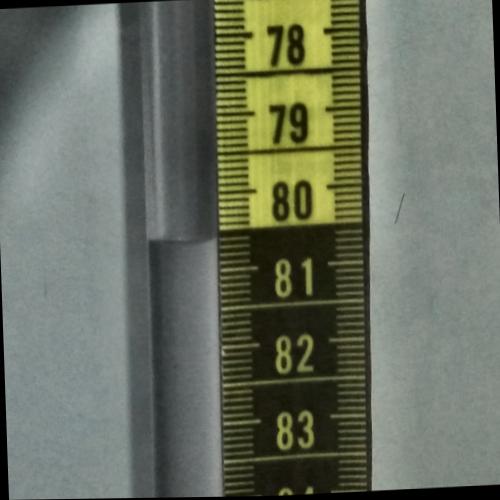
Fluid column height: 80.6 cm